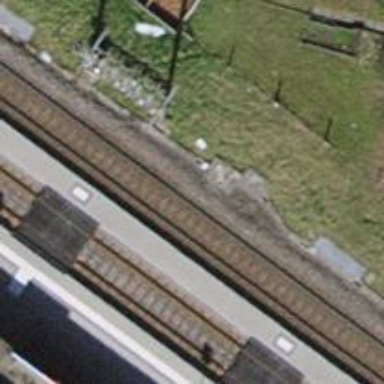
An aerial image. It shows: Stop position for public transport on the railway.